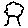
Label: tree